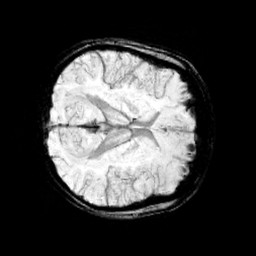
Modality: minIP
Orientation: axial
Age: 11
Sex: female
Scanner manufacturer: siemens
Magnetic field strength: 3 T
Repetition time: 0.027 s
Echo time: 0.02 s